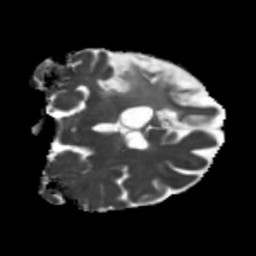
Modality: MD
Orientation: coronal
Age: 56
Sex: male
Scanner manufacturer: siemens
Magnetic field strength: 3 T
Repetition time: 5.25 s
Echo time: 0.08 s